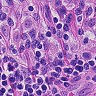
Metastatic tissue present: no